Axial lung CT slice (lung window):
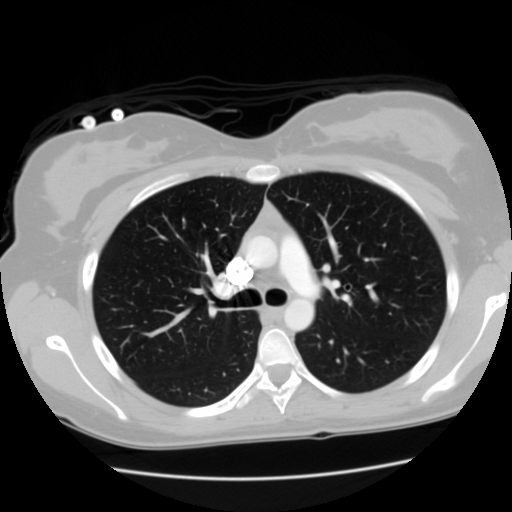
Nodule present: no